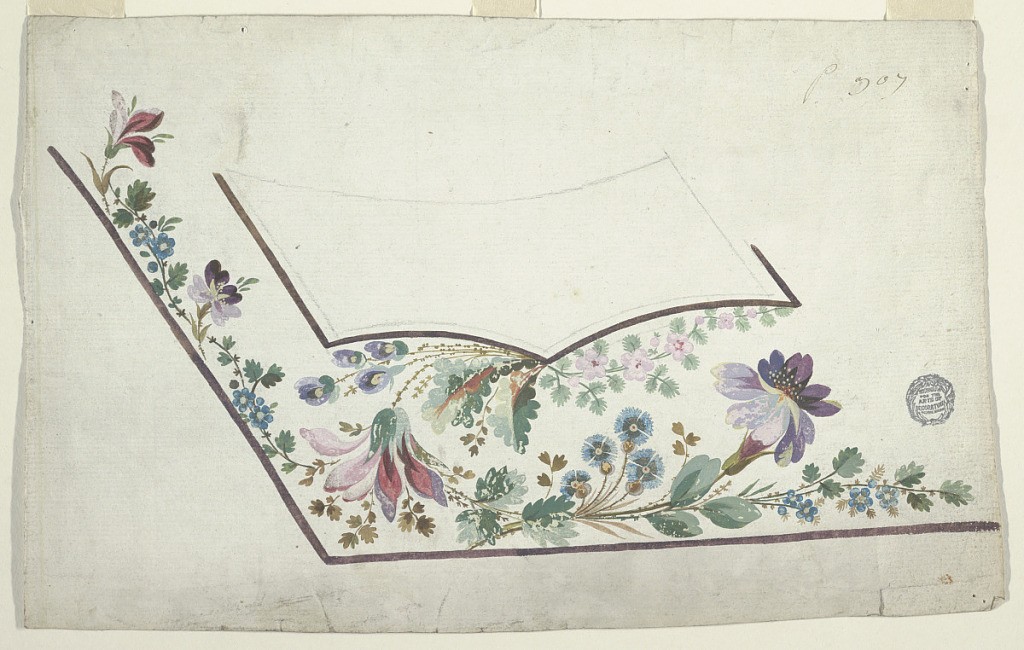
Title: Design for a Waistcoat
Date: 1780-1790
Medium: Black crayon and various gouaches on paper
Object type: Drawing
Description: Design for the embroidery at the border of a man's waistcoat. Lower left corner. The outlines of the pocket are shown. Dark brown and lilac edges. Two bunches of flowers are beneath the pocket. A flower rinceau, upon which flower boughs are laid, starts from the bunch at left.